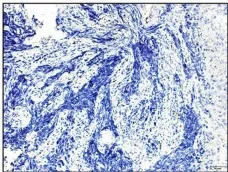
Histological evaluation of NEC and SCC. Hematoxylin and eosin, and immunohistochemical staining of the biopsy (NEC;. MIB-1.
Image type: pathology (immunostaining)